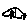
Label: car